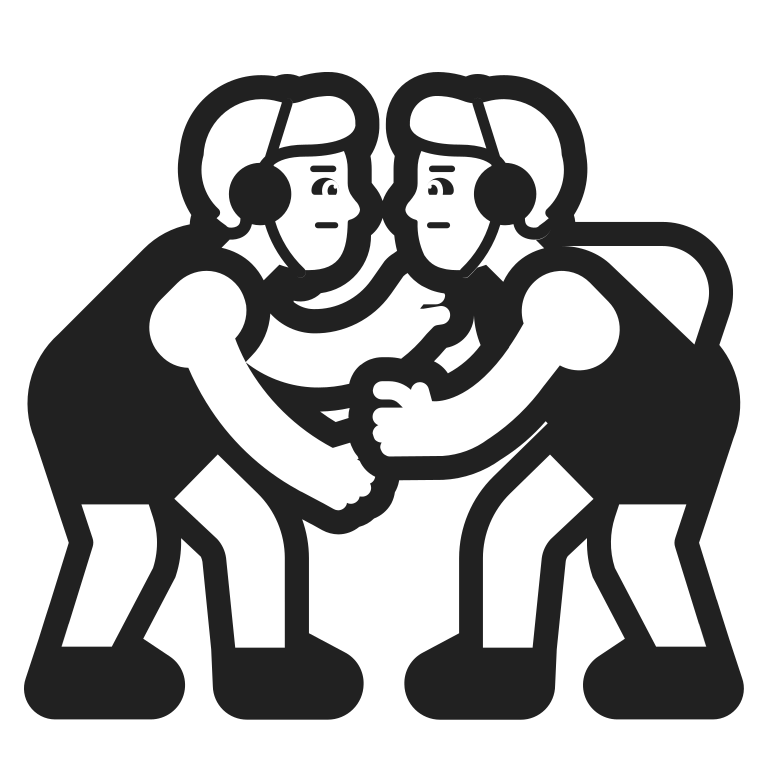
man wrestling high contrast default